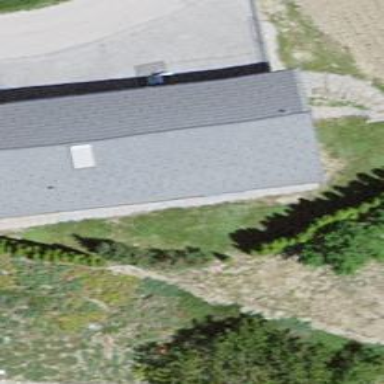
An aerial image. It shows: Simple and straightforward house.